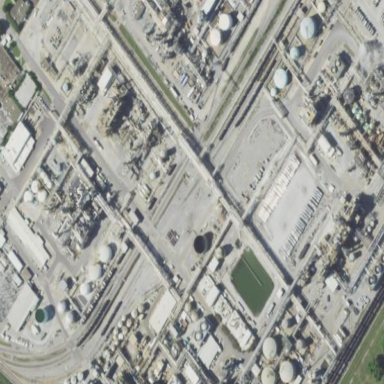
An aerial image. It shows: Industrial works area used for chemical activities.